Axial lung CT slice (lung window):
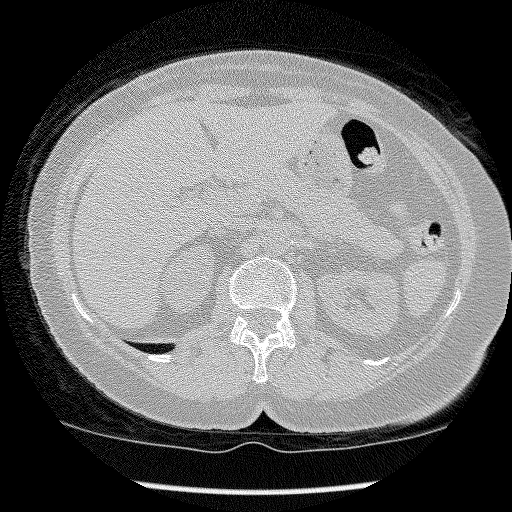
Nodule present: no